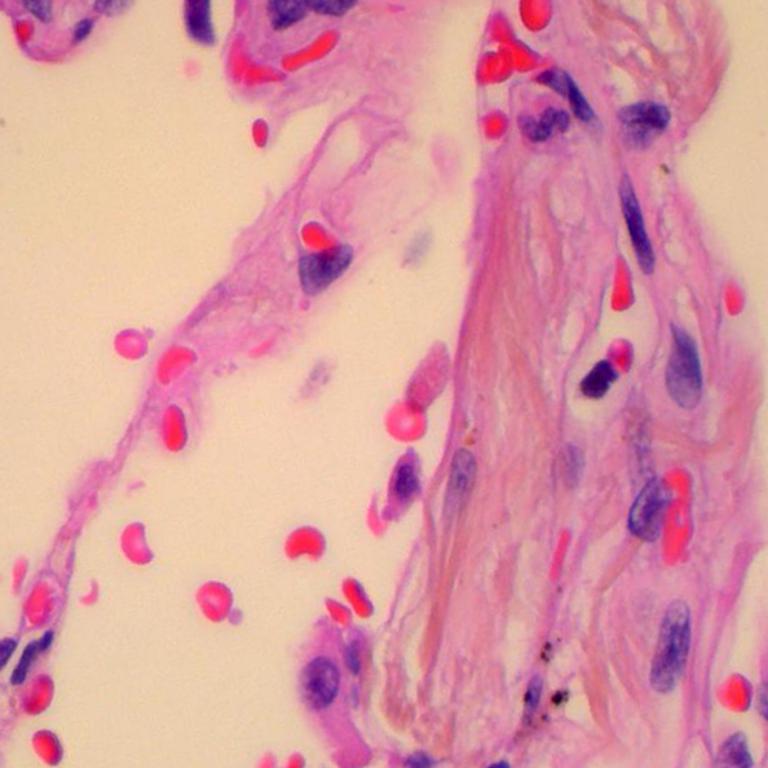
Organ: lung
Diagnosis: benign